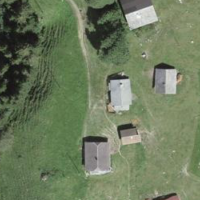
EUNIS habitat code: 24
Species observed at this site:
Cruciata laevipes